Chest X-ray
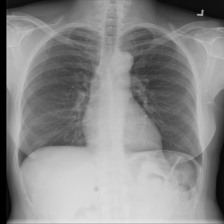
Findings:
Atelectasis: negative
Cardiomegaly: negative
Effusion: negative
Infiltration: positive
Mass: negative
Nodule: negative
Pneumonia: negative
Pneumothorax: negative
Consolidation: negative
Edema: negative
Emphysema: negative
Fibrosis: negative
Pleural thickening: negative
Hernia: negative